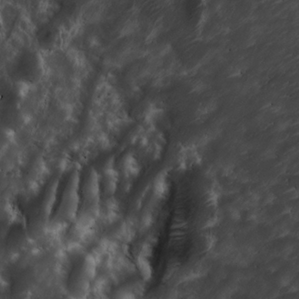
Label: non_frost